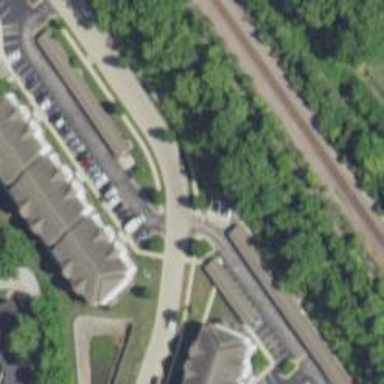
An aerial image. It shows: Parking space.